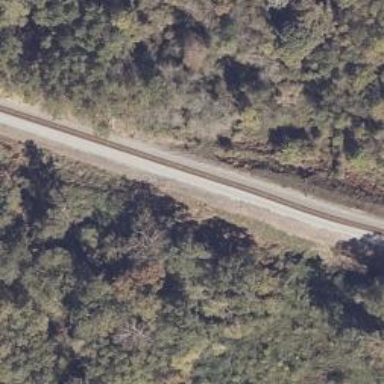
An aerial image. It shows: Railway track.